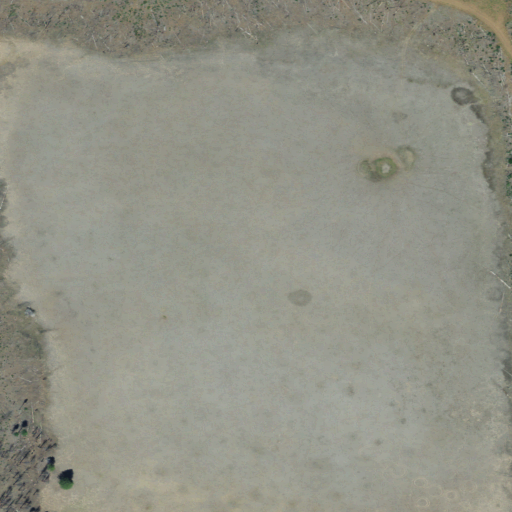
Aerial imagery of plain(s) in California named Dutch Flat containing herbaceous wetlands, grassland, shrub, woody wetlands, and evergreen forest